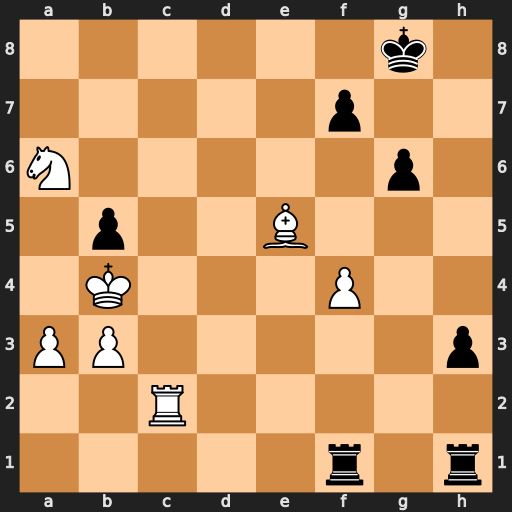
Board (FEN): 6k1/5p2/N5p1/1p2B3/1K3P2/PP5p/2R5/5r1r
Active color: w
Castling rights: -
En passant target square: -
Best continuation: Rc8+ Kh7 Rh8#